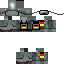
A male human skin with dark skin, wearing brown bald dressed in a blue hoodie and black pants, featuring a closed mouth.